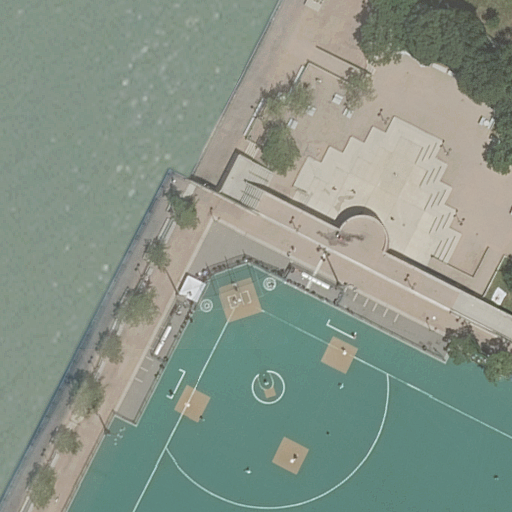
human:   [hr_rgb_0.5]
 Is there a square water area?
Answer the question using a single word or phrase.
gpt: no

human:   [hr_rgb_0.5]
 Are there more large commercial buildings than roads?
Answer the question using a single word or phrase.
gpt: no

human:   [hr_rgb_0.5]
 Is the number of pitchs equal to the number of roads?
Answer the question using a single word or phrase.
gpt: no

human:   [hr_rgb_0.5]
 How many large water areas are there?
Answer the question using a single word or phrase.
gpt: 1

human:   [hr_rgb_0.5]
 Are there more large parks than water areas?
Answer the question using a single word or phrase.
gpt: no

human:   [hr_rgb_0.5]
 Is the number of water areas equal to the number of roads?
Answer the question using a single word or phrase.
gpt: no

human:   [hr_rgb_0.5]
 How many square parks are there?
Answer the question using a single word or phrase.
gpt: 0

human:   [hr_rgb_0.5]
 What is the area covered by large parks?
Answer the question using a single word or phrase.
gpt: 5308m2

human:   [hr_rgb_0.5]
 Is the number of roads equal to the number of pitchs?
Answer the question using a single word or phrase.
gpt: no

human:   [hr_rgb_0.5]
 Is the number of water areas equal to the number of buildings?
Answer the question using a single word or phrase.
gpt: no

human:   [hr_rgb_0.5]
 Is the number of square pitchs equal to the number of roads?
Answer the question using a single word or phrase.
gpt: no

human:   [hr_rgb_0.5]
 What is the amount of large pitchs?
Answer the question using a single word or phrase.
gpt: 1

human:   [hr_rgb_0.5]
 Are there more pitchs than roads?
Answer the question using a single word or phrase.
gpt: no

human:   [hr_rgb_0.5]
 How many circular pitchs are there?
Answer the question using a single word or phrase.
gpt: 0

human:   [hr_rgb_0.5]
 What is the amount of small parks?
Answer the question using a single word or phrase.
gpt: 0

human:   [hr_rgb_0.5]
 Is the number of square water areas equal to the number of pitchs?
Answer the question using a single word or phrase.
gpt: no

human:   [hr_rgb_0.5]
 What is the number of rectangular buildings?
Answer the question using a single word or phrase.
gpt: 0

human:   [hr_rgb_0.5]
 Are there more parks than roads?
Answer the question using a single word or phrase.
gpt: no

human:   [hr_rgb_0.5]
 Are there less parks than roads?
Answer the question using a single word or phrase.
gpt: yes

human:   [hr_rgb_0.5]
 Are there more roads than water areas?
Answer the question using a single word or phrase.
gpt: yes

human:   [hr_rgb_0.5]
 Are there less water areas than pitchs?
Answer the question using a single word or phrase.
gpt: no

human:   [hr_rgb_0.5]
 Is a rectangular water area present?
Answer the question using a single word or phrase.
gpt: yes

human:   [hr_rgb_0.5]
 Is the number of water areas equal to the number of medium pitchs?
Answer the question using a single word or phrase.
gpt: no

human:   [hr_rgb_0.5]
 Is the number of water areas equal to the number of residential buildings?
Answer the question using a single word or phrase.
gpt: no

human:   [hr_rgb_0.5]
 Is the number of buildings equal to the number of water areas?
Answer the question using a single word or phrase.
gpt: no

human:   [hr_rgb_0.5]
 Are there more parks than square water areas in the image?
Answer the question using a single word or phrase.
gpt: yes

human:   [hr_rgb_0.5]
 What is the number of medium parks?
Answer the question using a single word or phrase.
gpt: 0

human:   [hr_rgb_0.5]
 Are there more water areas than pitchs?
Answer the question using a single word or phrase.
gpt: no

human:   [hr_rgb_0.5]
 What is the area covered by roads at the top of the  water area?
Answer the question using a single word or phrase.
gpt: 0m2

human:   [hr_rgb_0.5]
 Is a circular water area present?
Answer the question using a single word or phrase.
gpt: no

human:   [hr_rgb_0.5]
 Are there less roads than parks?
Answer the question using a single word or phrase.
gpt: no

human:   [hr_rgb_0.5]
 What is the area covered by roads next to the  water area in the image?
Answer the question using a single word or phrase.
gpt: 0m2

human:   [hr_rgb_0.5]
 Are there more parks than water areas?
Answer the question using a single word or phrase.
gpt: no

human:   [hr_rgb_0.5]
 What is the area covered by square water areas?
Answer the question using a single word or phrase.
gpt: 0m2

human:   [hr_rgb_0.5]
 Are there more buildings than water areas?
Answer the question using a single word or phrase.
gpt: no

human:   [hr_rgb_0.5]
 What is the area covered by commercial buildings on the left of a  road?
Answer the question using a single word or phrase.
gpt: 0m2